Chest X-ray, PA view. Patient: 48 years old, sex M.
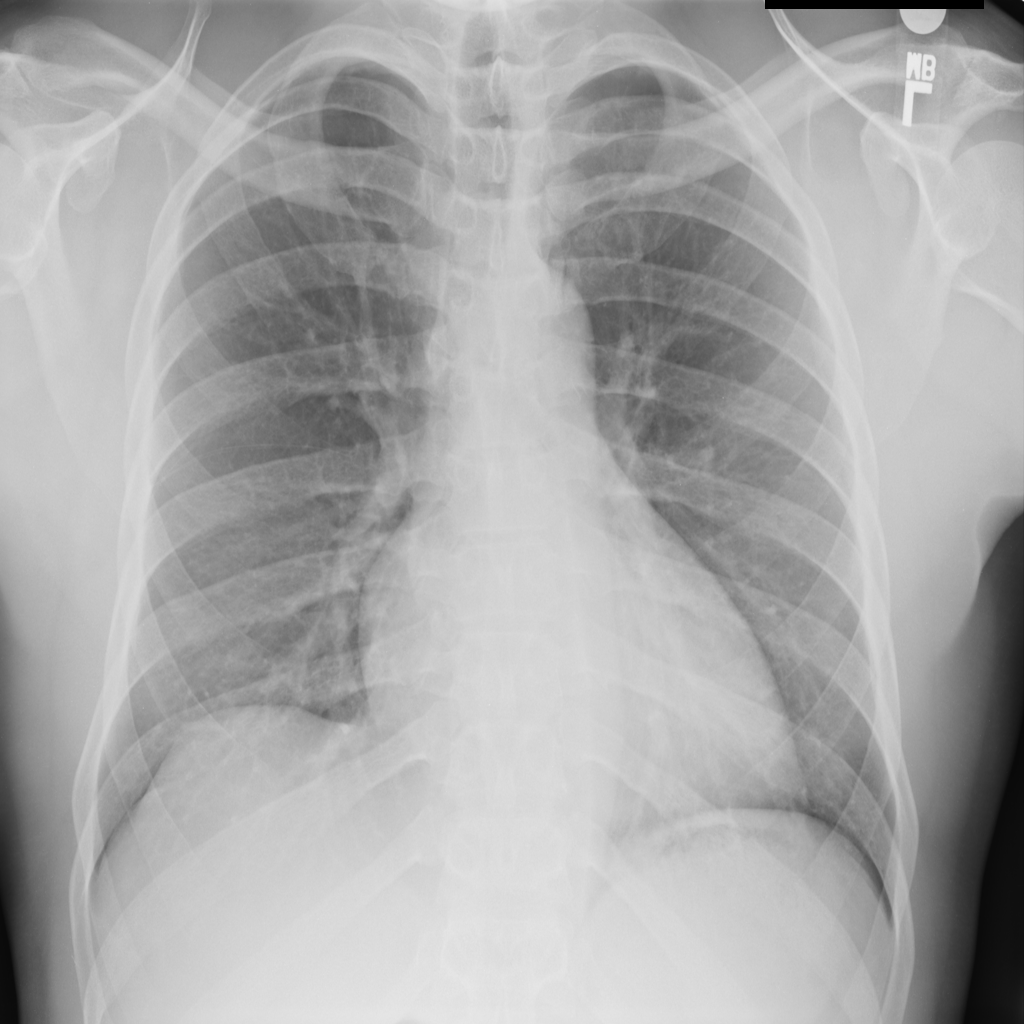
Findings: No Finding